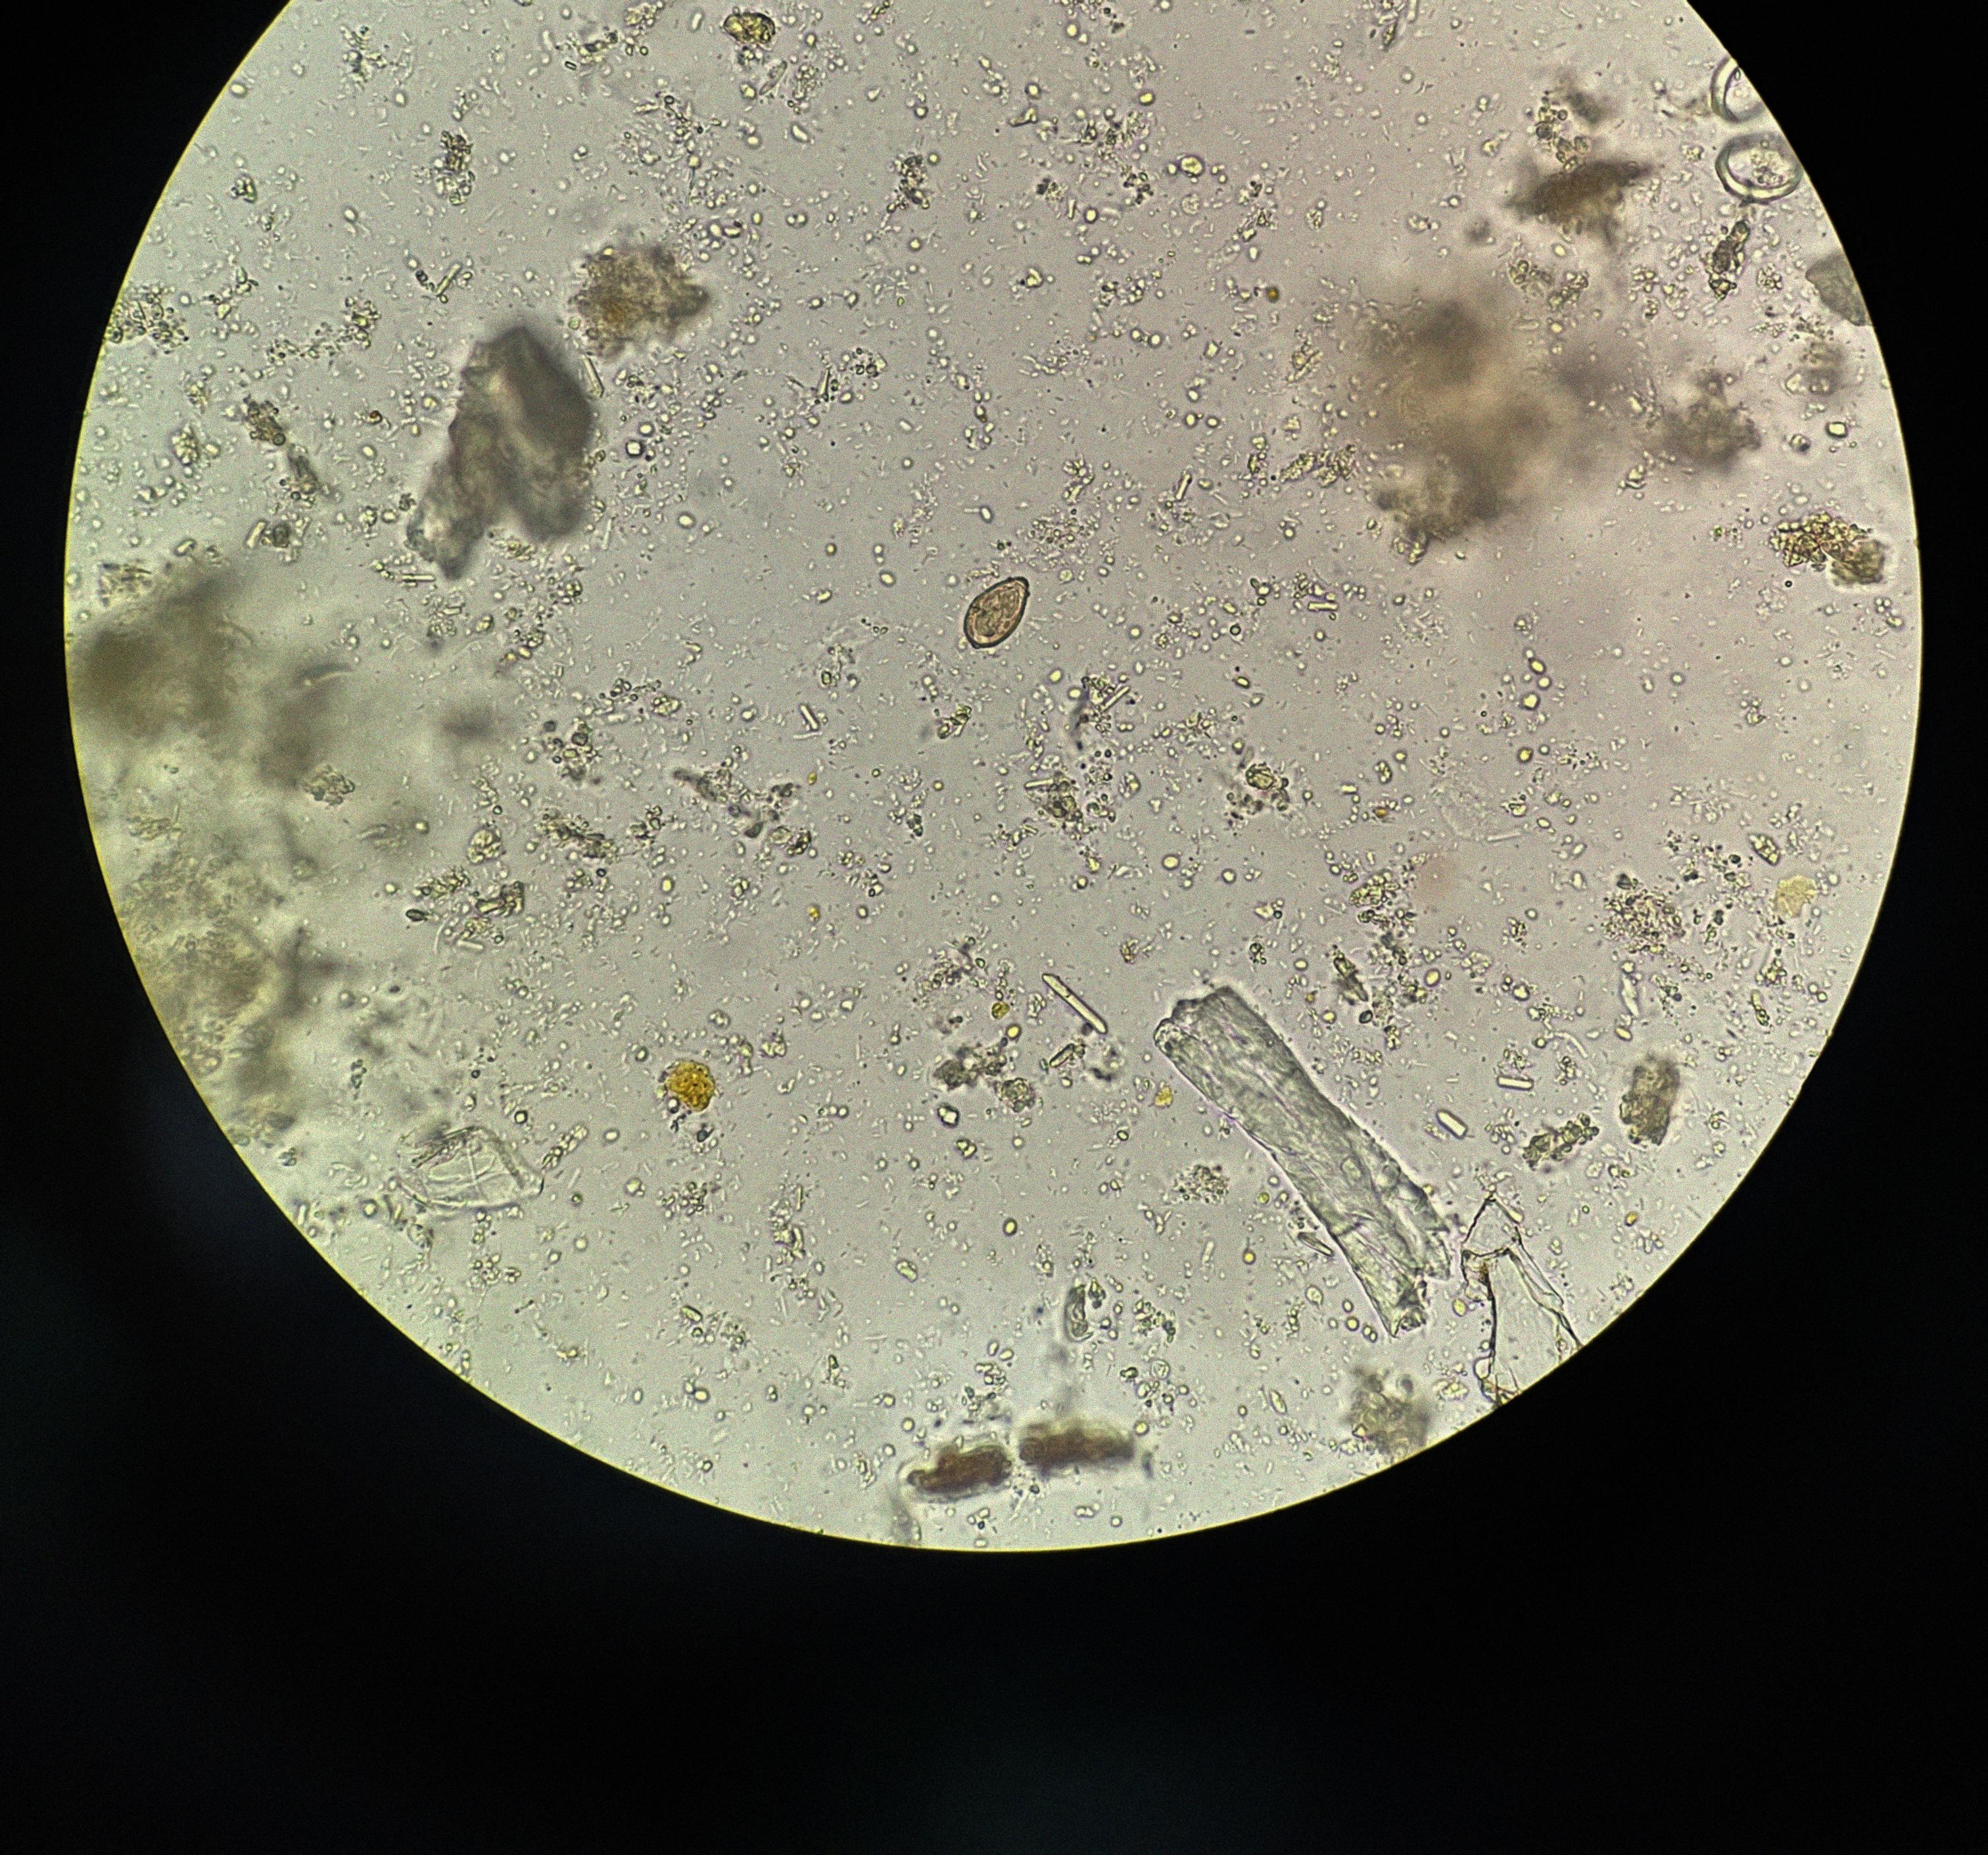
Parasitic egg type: Opisthorchis viverrine